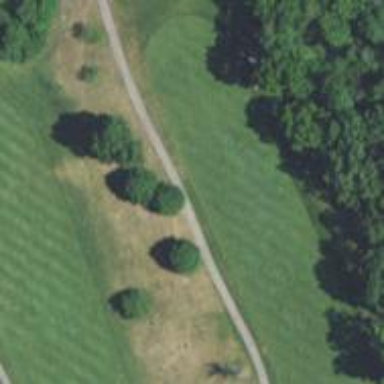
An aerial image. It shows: Asphalt path used as golf cart path.